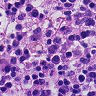
Metastatic tissue present: no